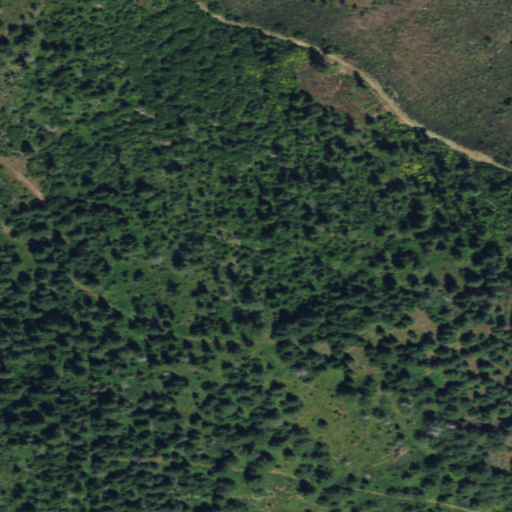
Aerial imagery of mountain in Washington named Deadman Hill containing evergreen forest, shrub, and grassland